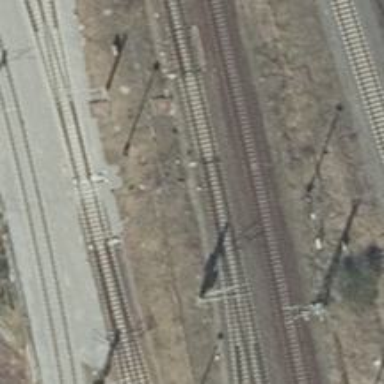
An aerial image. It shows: Railway switch.